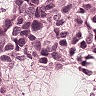
Metastatic tissue present: yes